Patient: sex F, age 57
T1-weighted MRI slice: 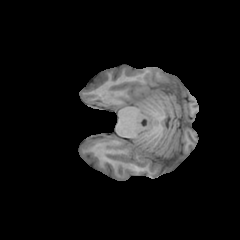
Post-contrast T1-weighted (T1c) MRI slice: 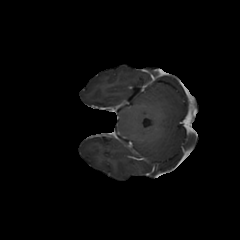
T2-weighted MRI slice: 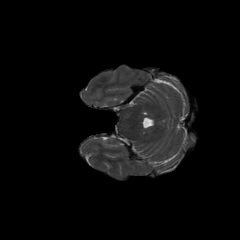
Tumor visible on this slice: no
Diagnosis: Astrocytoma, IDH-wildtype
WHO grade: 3